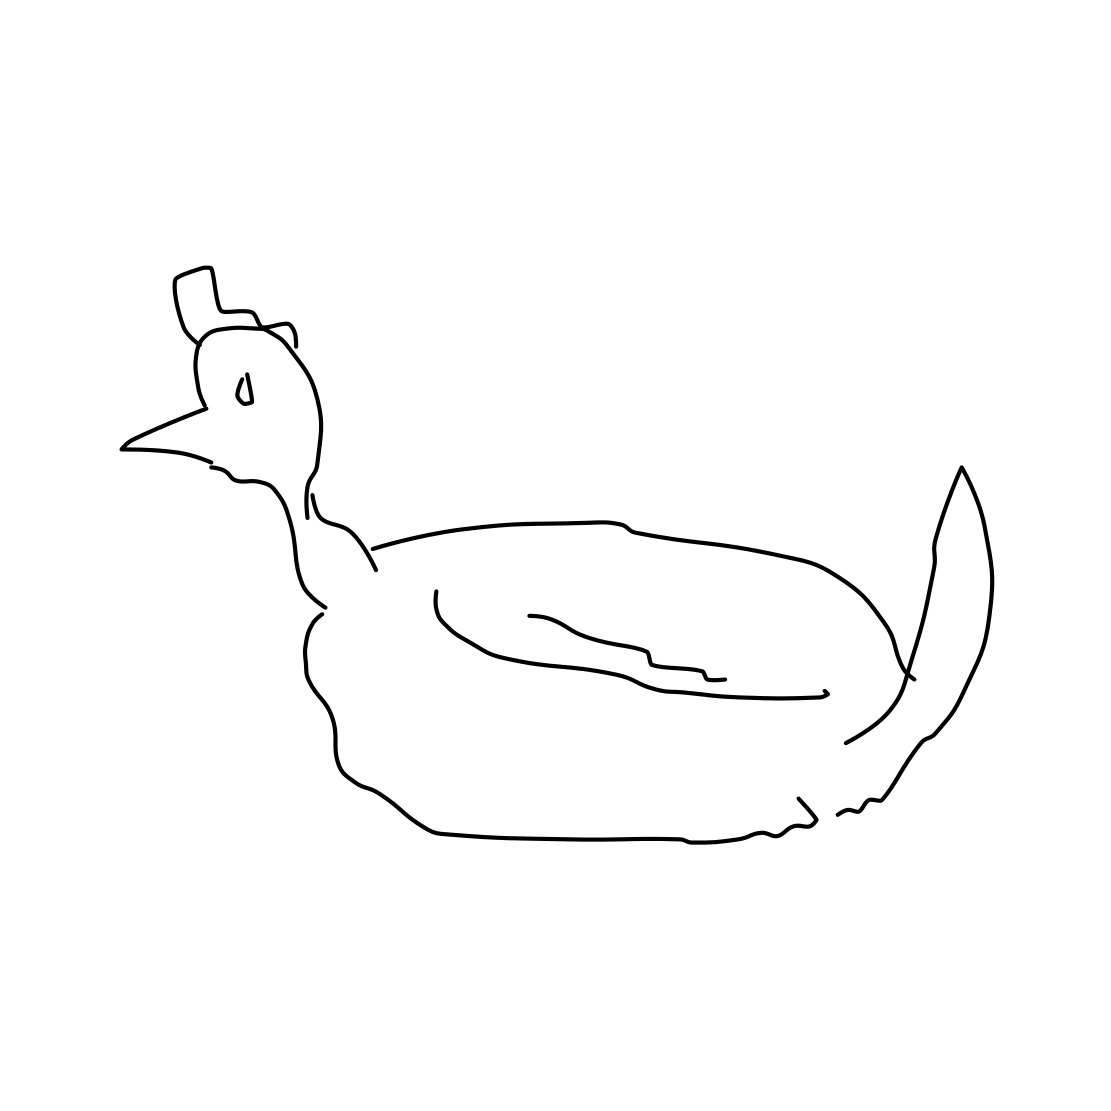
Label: rooster